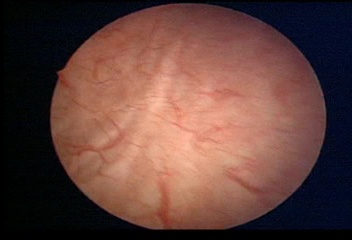
Modality: WLC
Class: Normal mucosa
Bladder cancer association: No